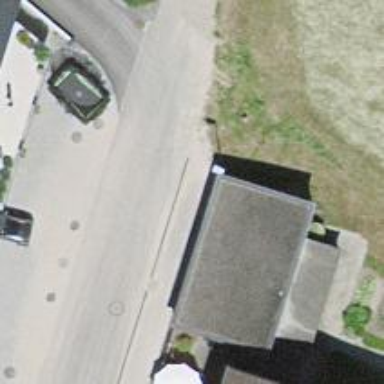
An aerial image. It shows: View of roof of building.